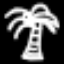
Label: palm tree